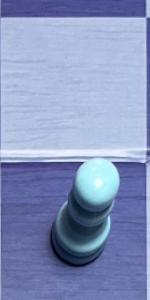
Label: Pawn_White